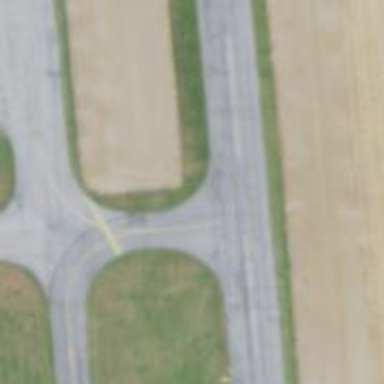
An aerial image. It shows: Image of taxiway at airport.